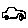
Label: car